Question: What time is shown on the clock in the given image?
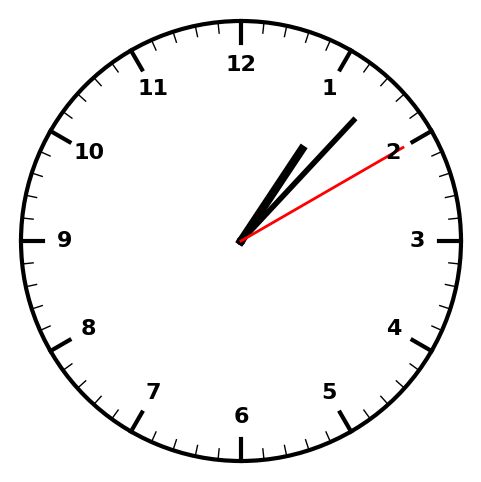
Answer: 01:07:10